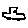
Label: car